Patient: sex F, age 82
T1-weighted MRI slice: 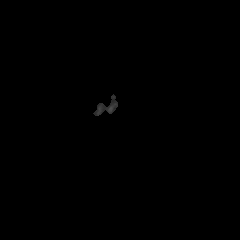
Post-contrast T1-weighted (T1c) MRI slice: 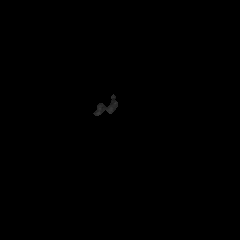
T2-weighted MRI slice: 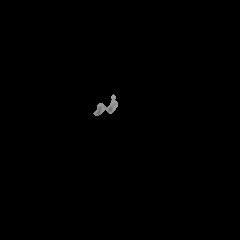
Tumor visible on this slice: no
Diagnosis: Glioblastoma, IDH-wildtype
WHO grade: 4